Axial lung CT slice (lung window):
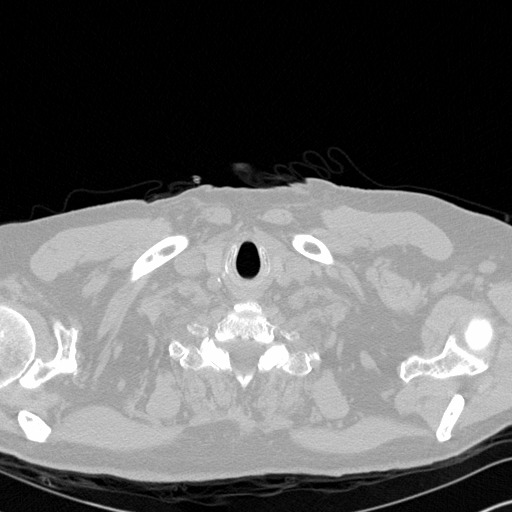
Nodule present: no